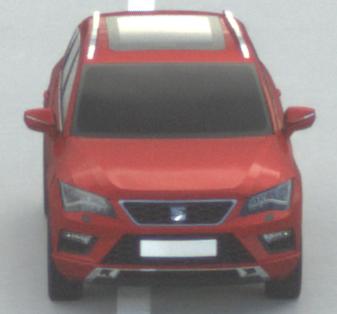
Make: SEAT
Model: Ateca 1.0 TSI Ecomotive
Detailed model: Ateca (5FP)
Model produced from: 2016/08
Model produced until: 2018/08
Doors: 5
Color: red
Road condition: dry road
Daytime: morning or afternoon
Contrast: low contrast